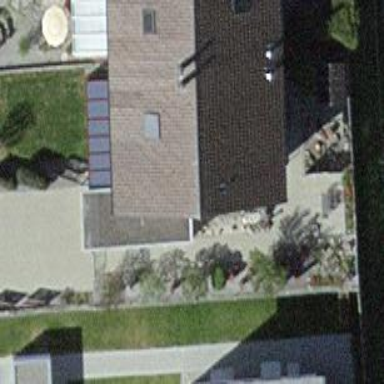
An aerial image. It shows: Terrace building.